Question: I have installed FirebirdSql.Data.FirebirdClient v4.6.4.0 (from msi)
and then DDEX provider 3.0.1 (from msi) to make possible data manipulation via VS.
I checked GAC in location
and there is 'FirebirdSql.Data.FirebirdClient.dll' as expected.
Unfortunately I am getting an error '"Unable to find the requested .NET Framework Data Provider. It may not be installed"' when trying set up new data connection In Server Explorer.

I tried installation and uninstalltion providers several times, didn't helped.
Here are code from my machine.config files:
C:\Windows\Microsoft.NET\Framework4.0.30319\Config
'''
<system.data>
<DbProviderFactories><add name="Microsoft SQL Server Compact Data Provider 4.0" invariant="System.Data.SqlServerCe.4.0" description=".NET Framework Data Provider for Microsoft SQL Server Compact" type="System.Data.SqlServerCe.SqlCeProviderFactory, System.Data.SqlServerCe, Version=4.0.0.0, Culture=neutral, PublicKeyToken=89845dcd8080cc91"/><add name="FirebirdClient Data Provider" invariant="FirebirdSql.Data.FirebirdClient" description=".NET Framework Data Provider for Firebird" type="FirebirdSql.Data.FirebirdClient.FirebirdClientFactory, FirebirdSql.Data.FirebirdClient, Version=4.6.4.0, Culture=neutral, PublicKeyToken=3750abcc3150b00c"/><add name="FirebirdClient Data Provider" invariant="FirebirdSql.Data.FirebirdClient" description=".NET Framework Data Provider for Firebird" type="FirebirdSql.Data.FirebirdClient.FirebirdClientFactory, FirebirdSql.Data.FirebirdClient, Version=4.6.4.0, Culture=neutral, PublicKeyToken=3750abcc3150b00c"/></DbProviderFactories>
</system.data>
'''
C:\Windows\Microsoft.NET\Framework644.0.30319\Config
'''
<system.data>
<DbProviderFactories><add name="Microsoft SQL Server Compact Data Provider 4.0" invariant="System.Data.SqlServerCe.4.0" description=".NET Framework Data Provider for Microsoft SQL Server Compact" type="System.Data.SqlServerCe.SqlCeProviderFactory, System.Data.SqlServerCe, Version=4.0.0.0, Culture=neutral, PublicKeyToken=89845dcd8080cc91"/><add name="FirebirdClient Data Provider" invariant="FirebirdSql.Data.FirebirdClient" description=".NET Framework Data Provider for Firebird" type="FirebirdSql.Data.FirebirdClient.FirebirdClientFactory, FirebirdSql.Data.FirebirdClient, Version=4.6.4.0, Culture=neutral, PublicKeyToken=3750abcc3150b00c"/><add name="FirebirdClient Data Provider" invariant="FirebirdSql.Data.FirebirdClient" description=".NET Framework Data Provider for Firebird" type="FirebirdSql.Data.FirebirdClient.FirebirdClientFactory, FirebirdSql.Data.FirebirdClient, Version=4.6.4.0, Culture=neutral, PublicKeyToken=3750abcc3150b00c"/></DbProviderFactories>
</system.data>
'''
Any help will be really appreciated.
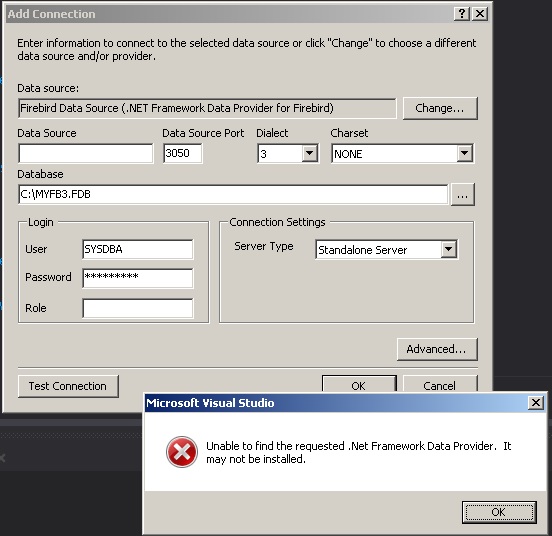
Answer: You get the error '"Unable to find the requested .NET Framework Data Provider. It may not be installed"' because you have a second firebird entry in the 'machine.config'. This happens due <URL> which is still not solved.
The '"connection rejected by remote interface"' error happens when you use Firebird 3.0, maybe because of the new authentication of 3.0. Here you have to downgrade to 2.5.4, <URL> or wait for an update of the .Net provider to fully support Firebird 3.0 including the new authentication.